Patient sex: M
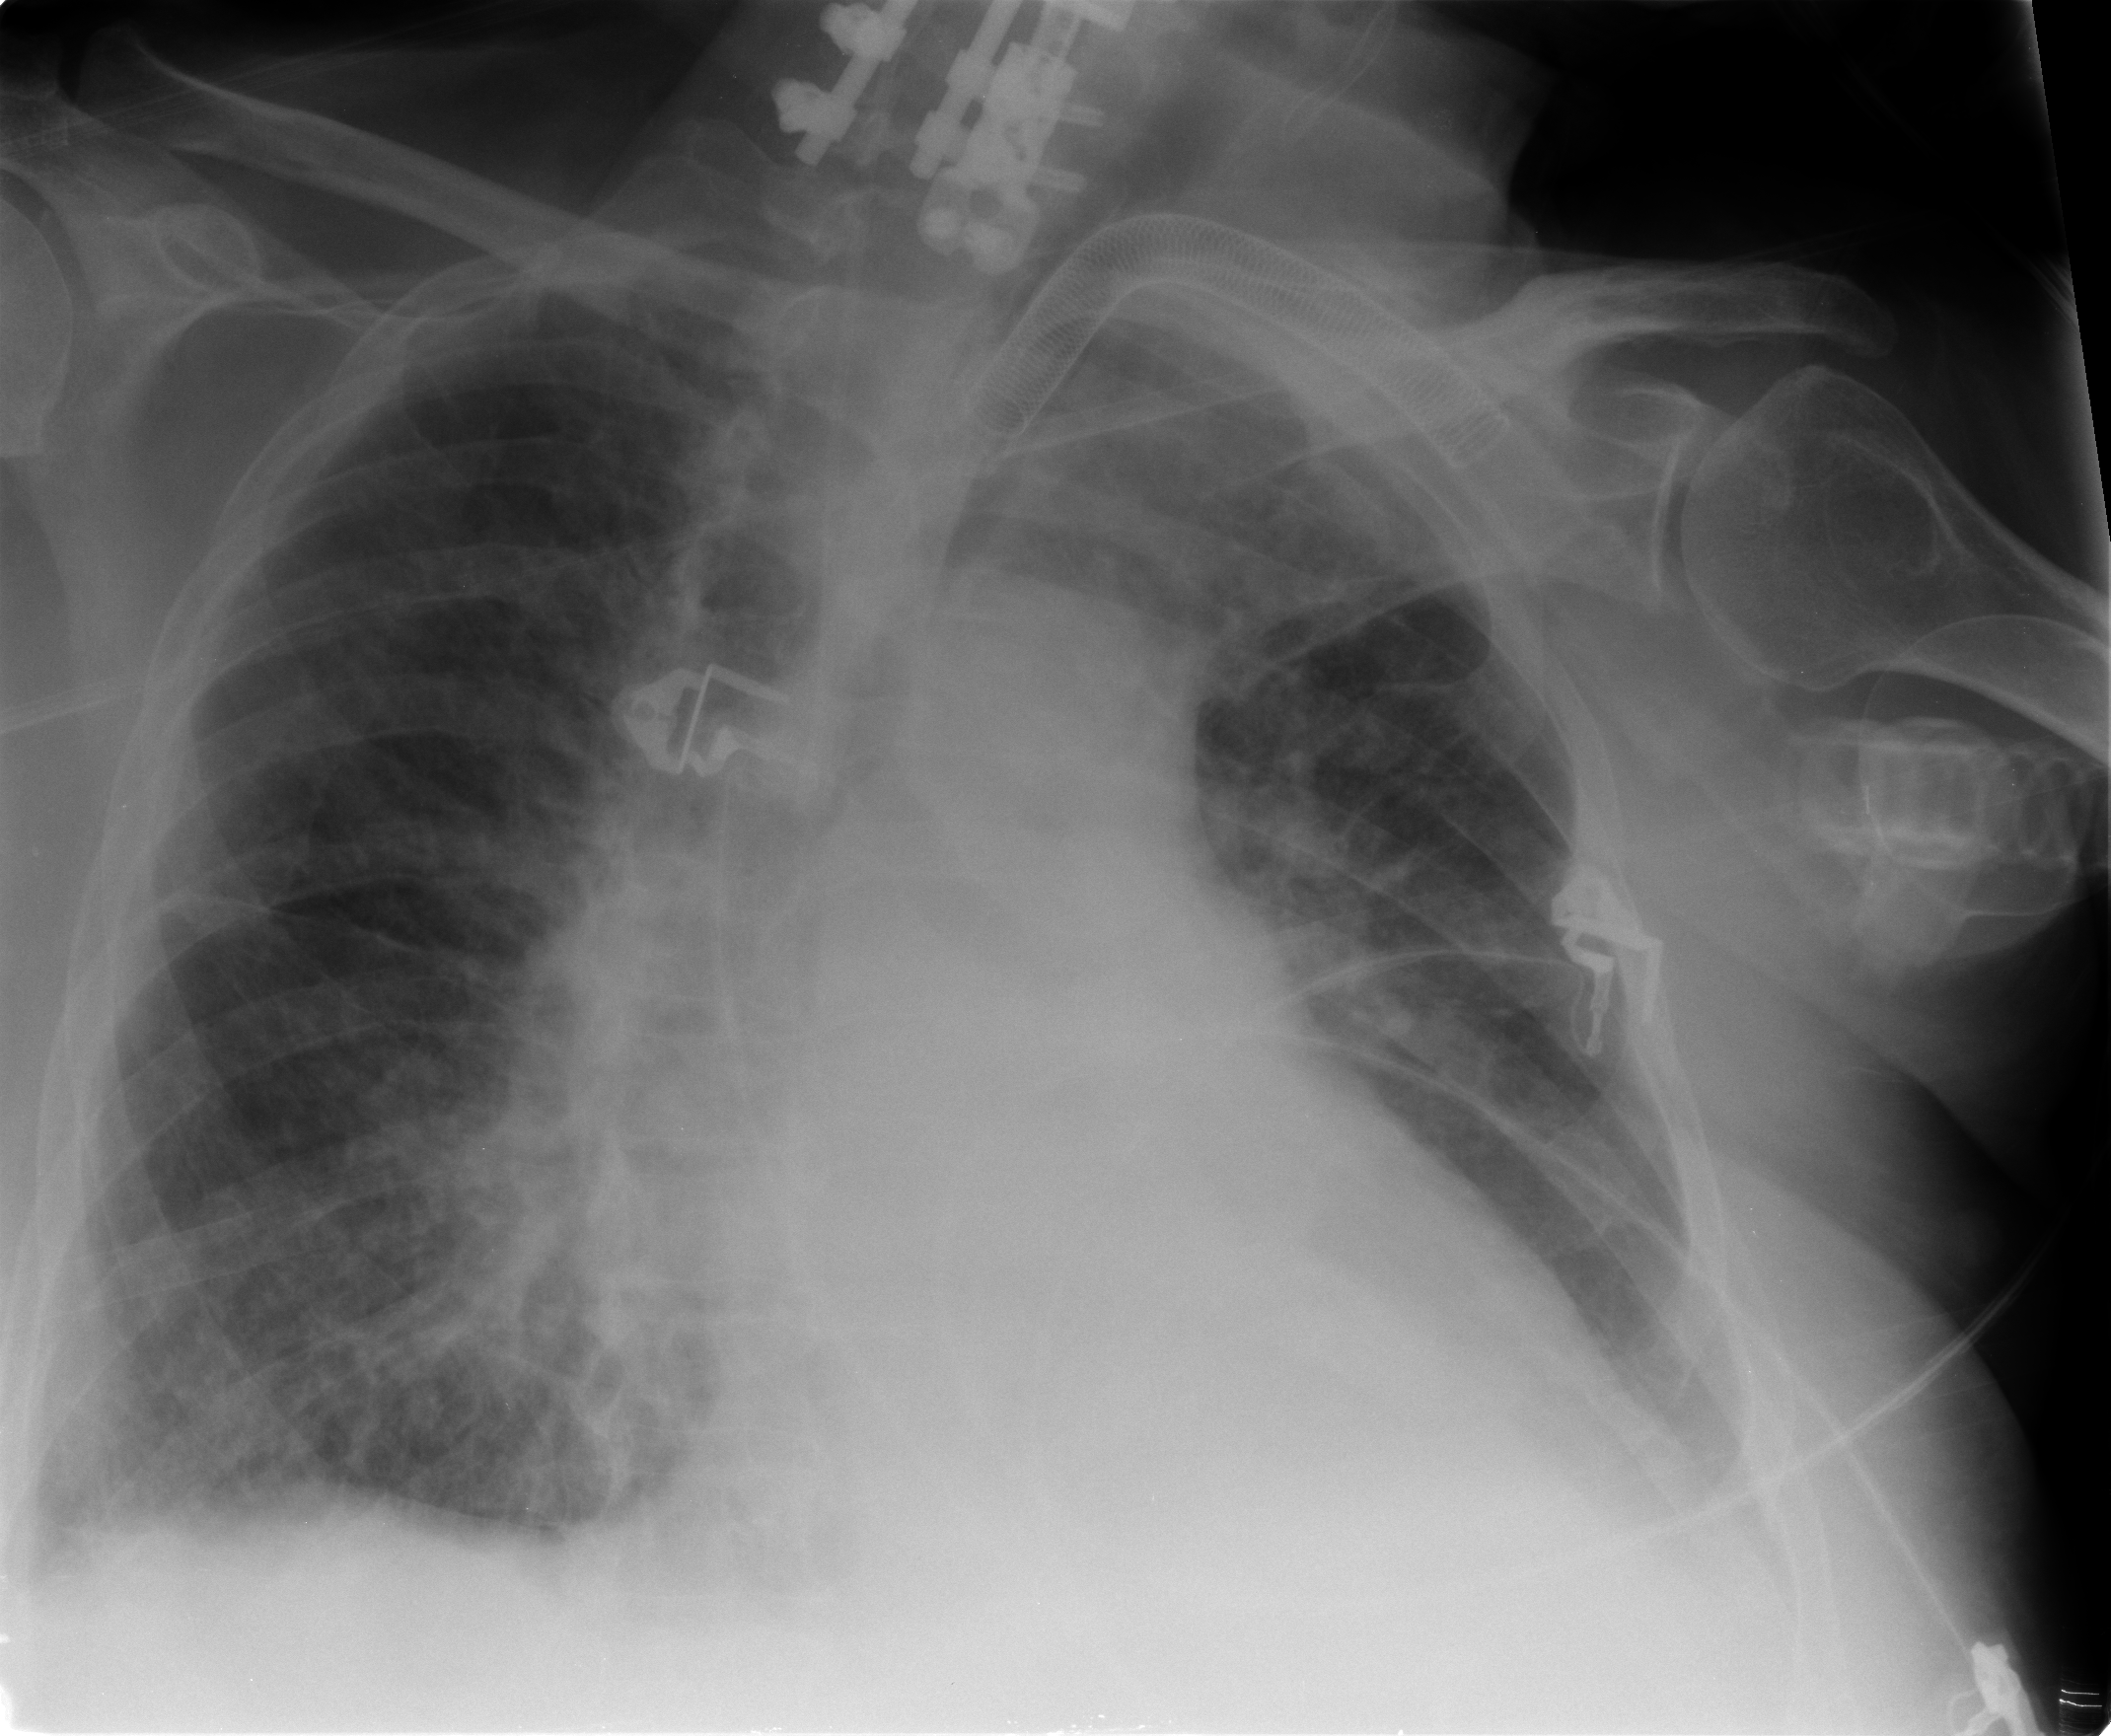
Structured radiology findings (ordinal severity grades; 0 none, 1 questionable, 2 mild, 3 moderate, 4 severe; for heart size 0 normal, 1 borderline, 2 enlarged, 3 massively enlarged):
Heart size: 1
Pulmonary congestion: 2
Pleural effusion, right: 2
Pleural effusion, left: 0
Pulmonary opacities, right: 2
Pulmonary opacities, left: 0
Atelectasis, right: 2
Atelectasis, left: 2